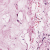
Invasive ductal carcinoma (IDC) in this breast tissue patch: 0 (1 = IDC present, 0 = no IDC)